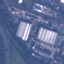
Land use / land cover: Industrial